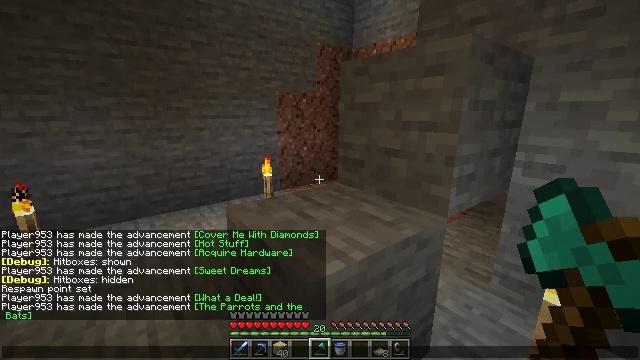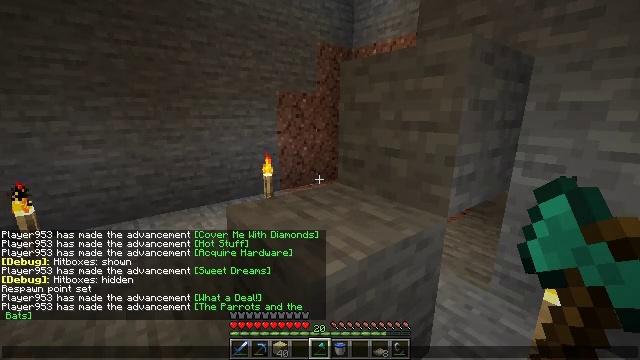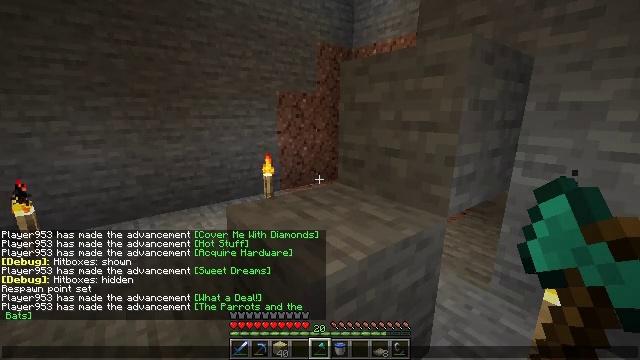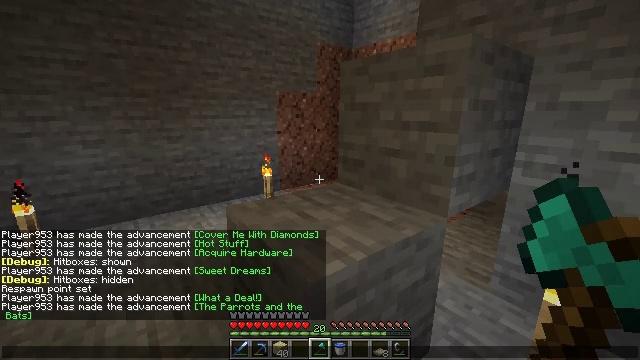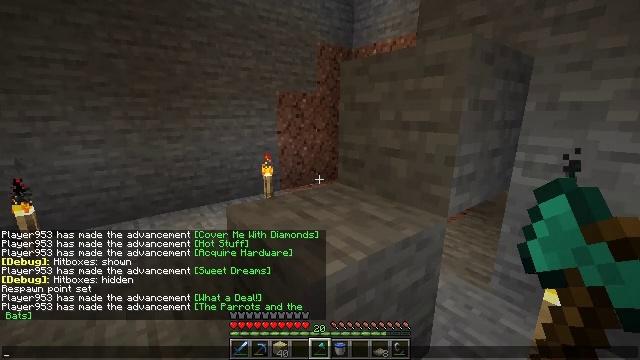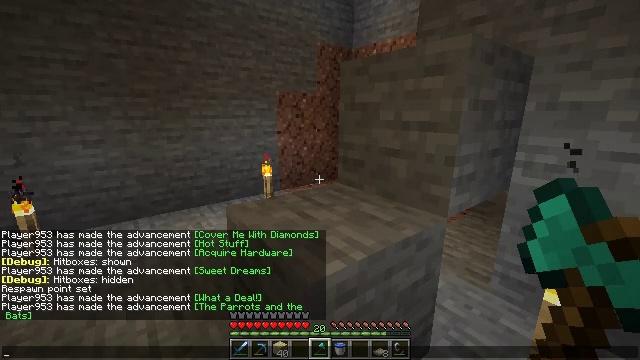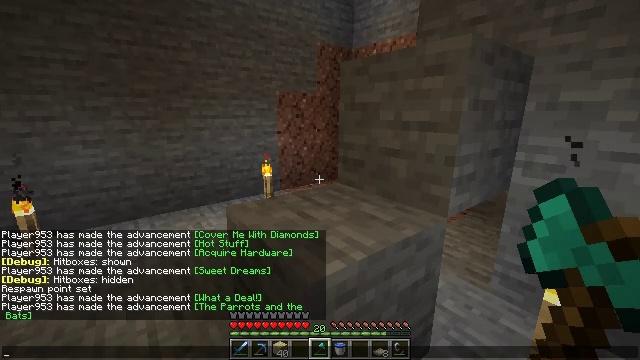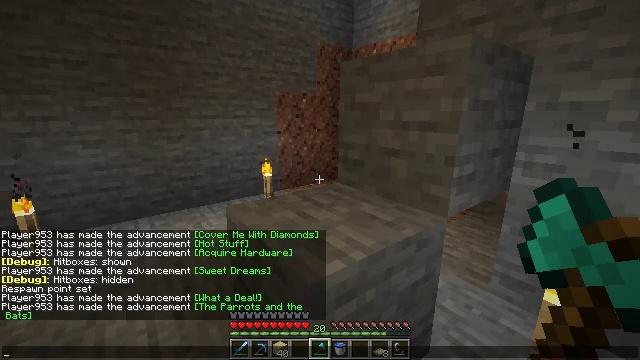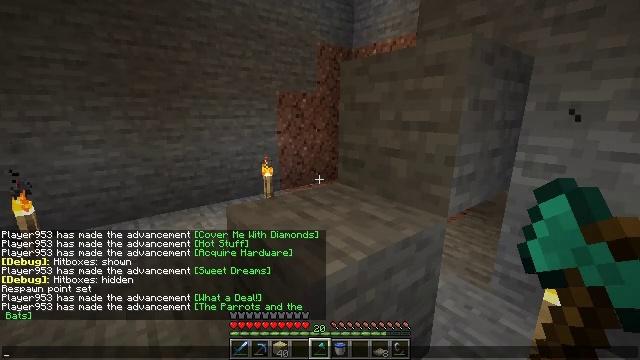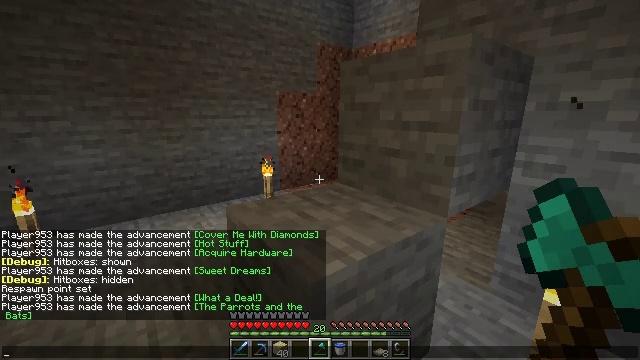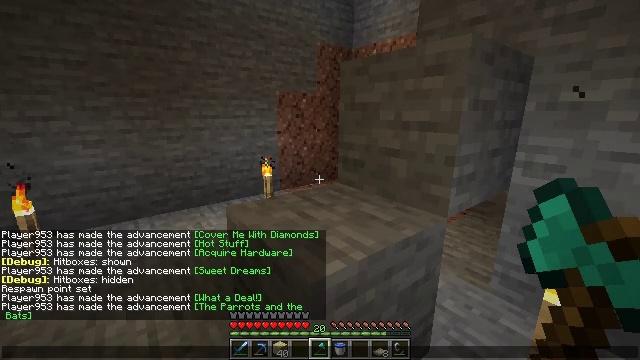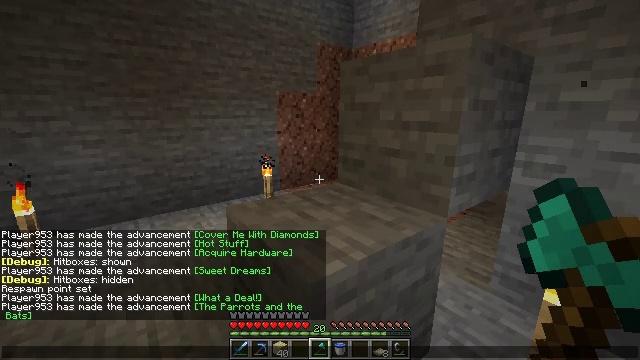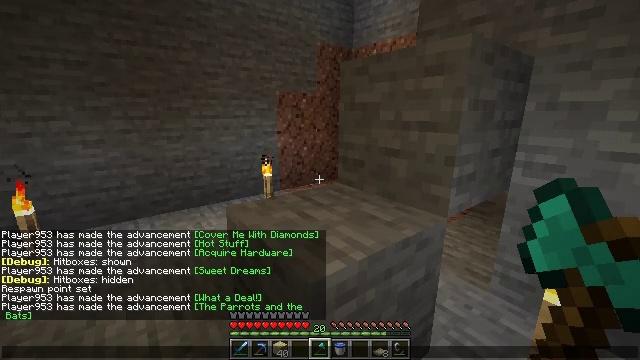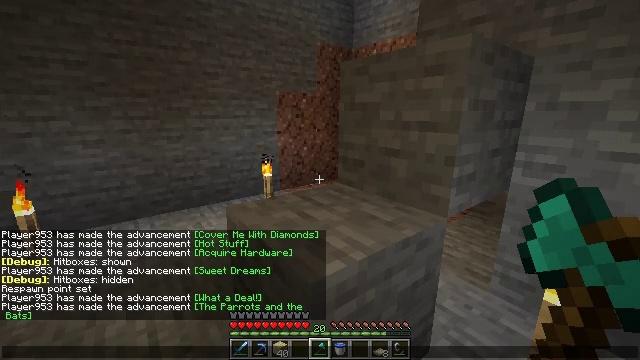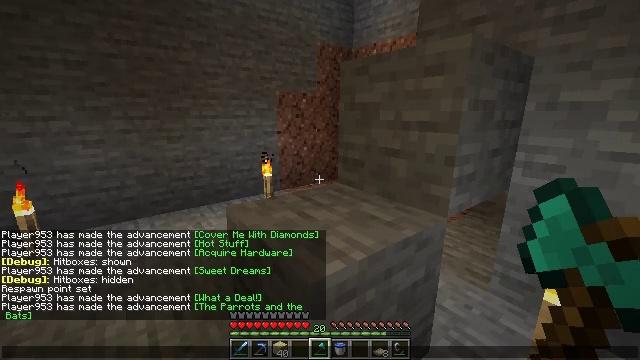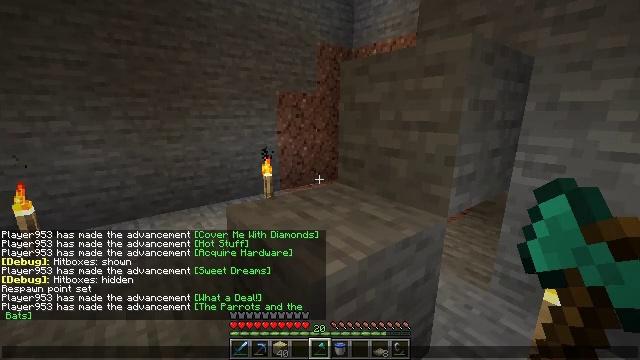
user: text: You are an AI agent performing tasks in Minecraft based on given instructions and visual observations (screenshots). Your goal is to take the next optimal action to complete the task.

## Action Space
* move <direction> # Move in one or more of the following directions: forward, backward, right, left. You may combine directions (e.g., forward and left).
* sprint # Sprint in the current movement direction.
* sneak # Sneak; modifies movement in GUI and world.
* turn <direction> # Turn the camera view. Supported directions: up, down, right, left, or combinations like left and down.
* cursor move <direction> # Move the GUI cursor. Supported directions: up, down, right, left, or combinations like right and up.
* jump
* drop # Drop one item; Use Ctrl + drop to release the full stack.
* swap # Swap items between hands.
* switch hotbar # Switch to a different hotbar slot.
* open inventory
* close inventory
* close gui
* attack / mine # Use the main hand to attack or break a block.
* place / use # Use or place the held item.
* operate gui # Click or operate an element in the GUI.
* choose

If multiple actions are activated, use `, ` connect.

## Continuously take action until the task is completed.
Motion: motion action
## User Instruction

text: Arrange iron ingots in a U-shape to craft a cauldron.
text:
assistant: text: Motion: no_op
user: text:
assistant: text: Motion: no_op
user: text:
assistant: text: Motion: no_op
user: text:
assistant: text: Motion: no_op
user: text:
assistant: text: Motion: no_op
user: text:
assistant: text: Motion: no_op
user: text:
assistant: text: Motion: no_op
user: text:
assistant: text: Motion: no_op
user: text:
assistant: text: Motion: no_op
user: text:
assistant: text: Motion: no_op
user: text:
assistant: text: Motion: no_op
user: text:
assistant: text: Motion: no_op
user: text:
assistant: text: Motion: no_op
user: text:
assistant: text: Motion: no_op
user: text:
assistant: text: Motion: no_op
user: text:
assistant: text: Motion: no_op
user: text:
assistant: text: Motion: no_op
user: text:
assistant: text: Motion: no_op
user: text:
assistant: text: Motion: no_op
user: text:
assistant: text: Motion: no_op
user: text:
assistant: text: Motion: no_op
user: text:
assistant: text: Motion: no_op
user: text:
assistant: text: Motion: no_op
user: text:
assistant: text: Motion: no_op
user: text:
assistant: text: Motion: no_op
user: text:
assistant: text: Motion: no_op
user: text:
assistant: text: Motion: no_op
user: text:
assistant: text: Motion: no_op
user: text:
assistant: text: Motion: no_op
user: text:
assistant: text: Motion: no_op